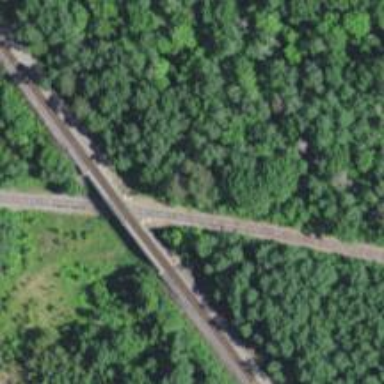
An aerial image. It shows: Single railway track.